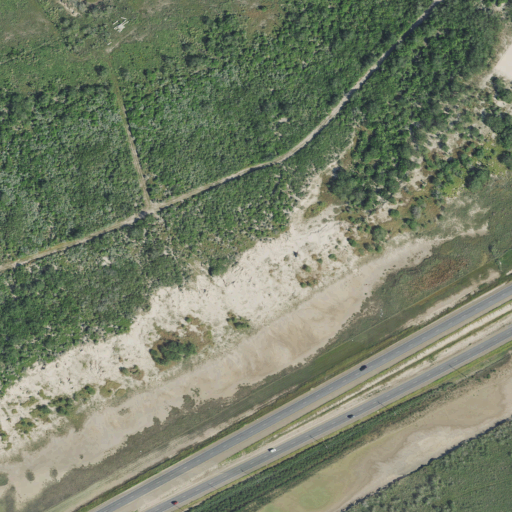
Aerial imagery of mountain in Texas named Loma del Ballo containing shrub, herbaceous wetlands, medium intensity development, barren land, grassland, high intensity development, and low intensity development